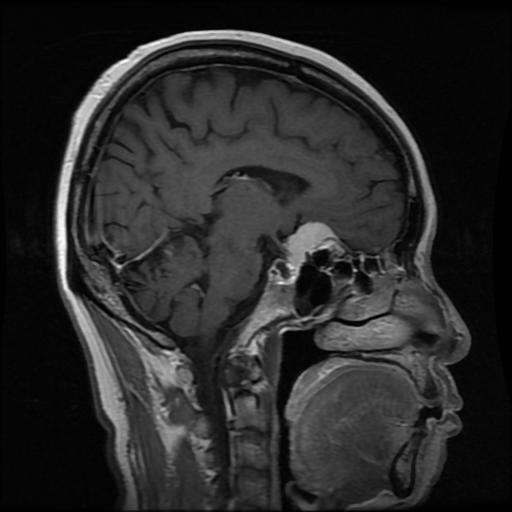
Label: meningioma